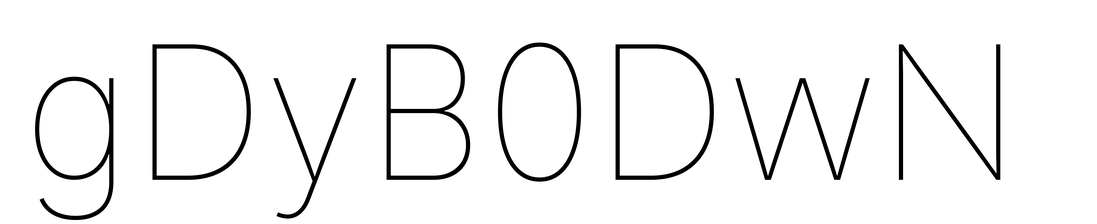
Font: Inter_Thin